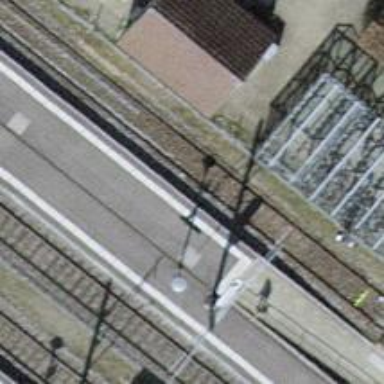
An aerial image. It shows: Railway stop with public transport stop position.